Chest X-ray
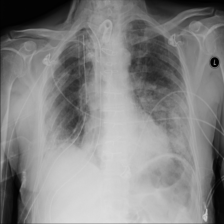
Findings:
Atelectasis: negative
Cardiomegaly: negative
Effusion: negative
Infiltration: positive
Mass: negative
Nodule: negative
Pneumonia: negative
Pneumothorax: negative
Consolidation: negative
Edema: negative
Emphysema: negative
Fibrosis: negative
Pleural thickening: negative
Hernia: negative